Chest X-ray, PA view. Patient: 55 years old, sex F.
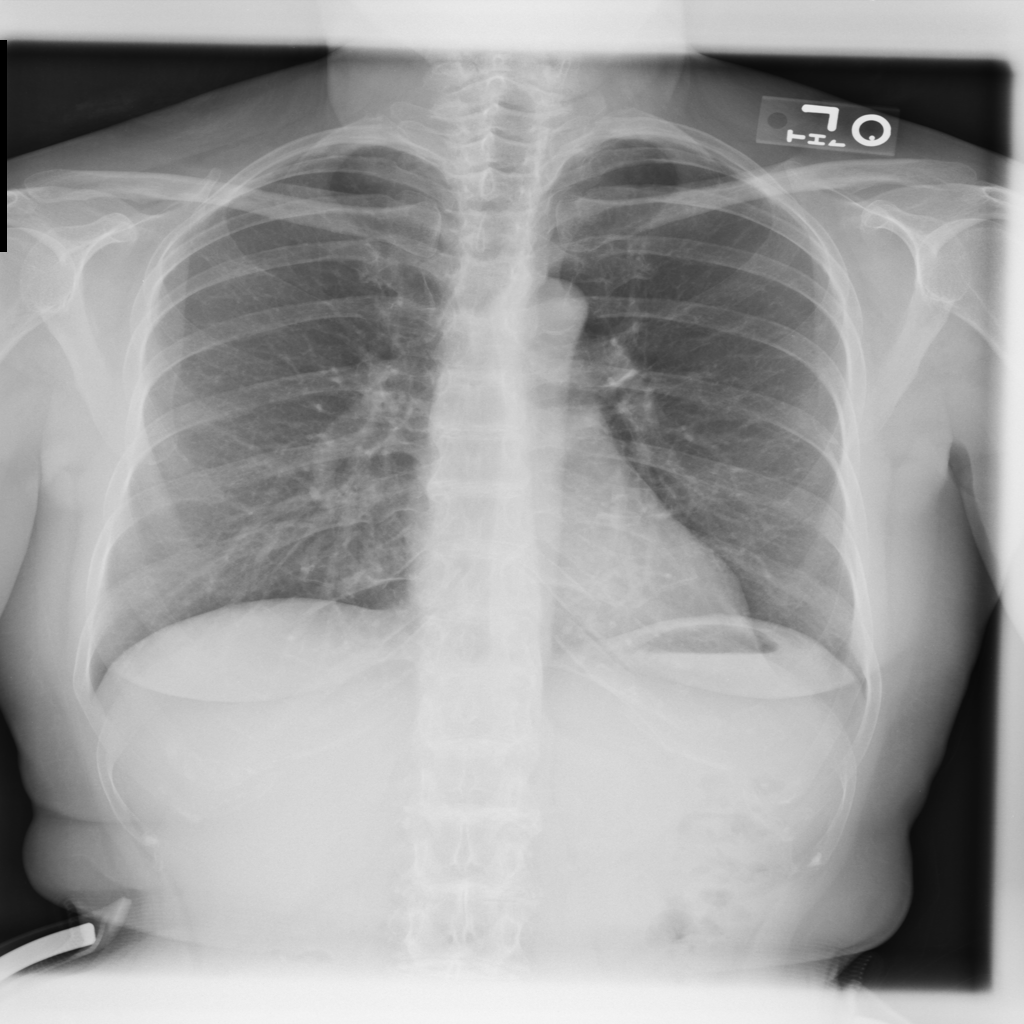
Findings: No Finding